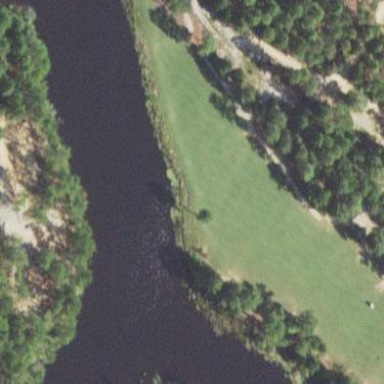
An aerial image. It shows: Water hazard in golf course. The hazard is natural water feature.